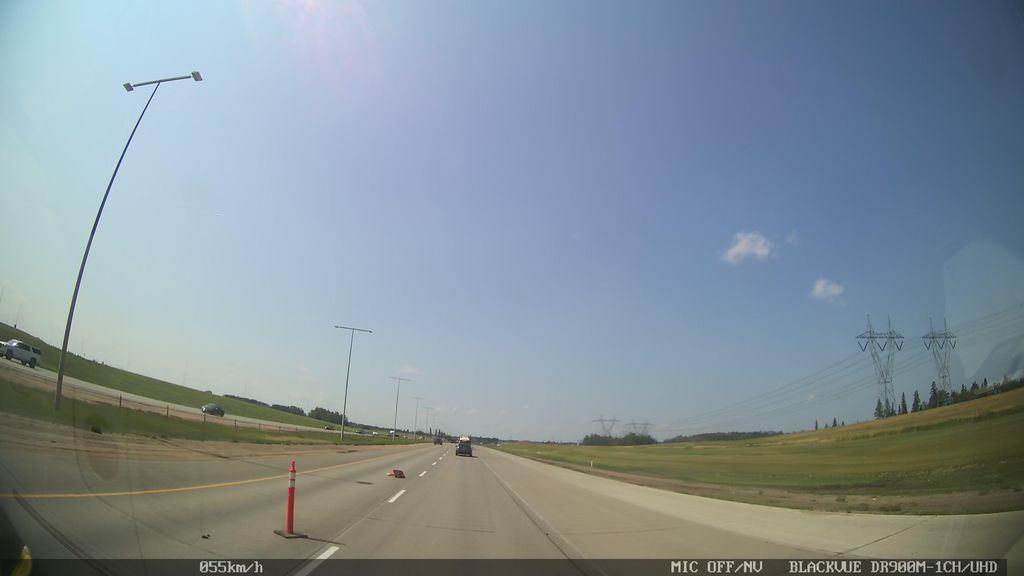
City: edmonton